Current action and preconditions to check: path_clear

Your task: For each precondition in the list above, predict whether it will hold at this action.

Consider the current scene as observed from the mobile robot's camera, and analyze the predicted future states of all dynamic agents (e.g., people, animals, vehicles, or any moving entities) within the NEXT SECOND.

IMPORTANT: Only answer "very likely" if you are absolutely certain—based on strong, clear evidence—that a dynamic agent will violate the precondition in the predicted future state. Do NOT answer "very likely" for unlikely, ambiguous, or low-probability risks.

Ask yourself for each precondition: Is there a high probability, with clear and convincing evidence, that the predicted future states of any dynamic agent will interfere with the predicted future state of the currently executing action within the NEXT SECOND, causing that precondition to fail?

Assess the risk level based on these predictions. Use "likely" or "very likely" if motions create a clear risk of interference.

Use "neutral" or "improbable" if agents are nearby but their predicted paths are clearly diverging or non-conflicting.

Failure Risk Categories: "very improbable", "improbable", "neutral", "likely", "very likely"

Answer Format: Output ONLY the probability_of_failure value from these categories: "very improbable", "improbable", "neutral", "likely", "very likely"

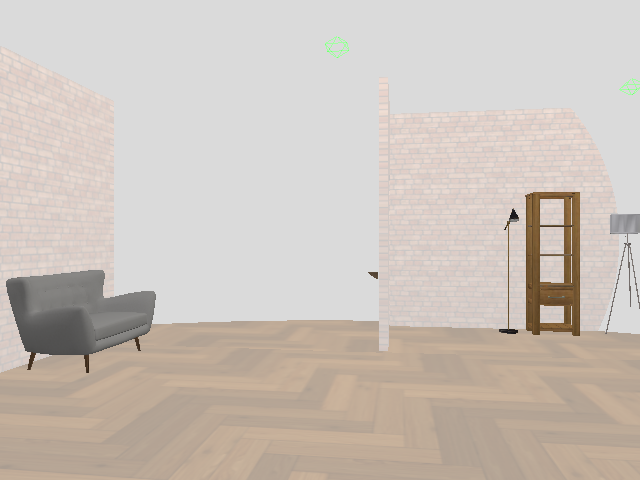

Answer: very improbable